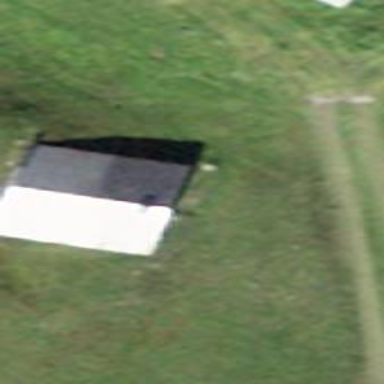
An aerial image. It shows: Shed building.